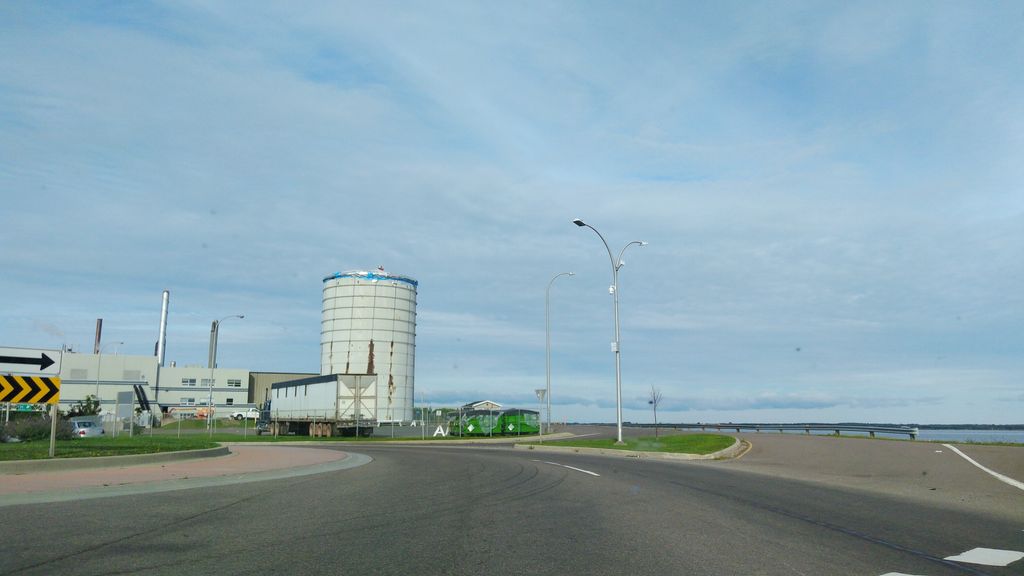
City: charlottetown